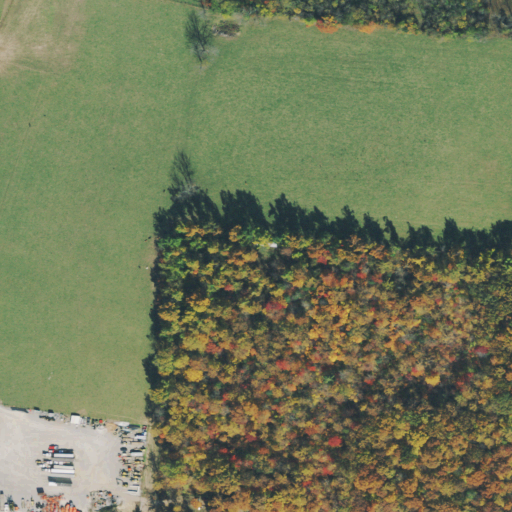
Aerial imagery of mountain in Tennessee named Green Mountain containing pasture, deciduous forest, barren land, grassland, and shrub